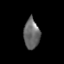
Tissue: lung
Cell type: Epithelial cells
Senescence score: 0.1635
Nuclear area (px): 466
Mean DAPI intensity: 105.644